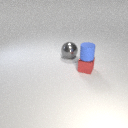
small red metal cube in front of large gray metal sphere